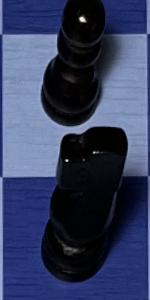
Label: Knight_Black